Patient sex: F
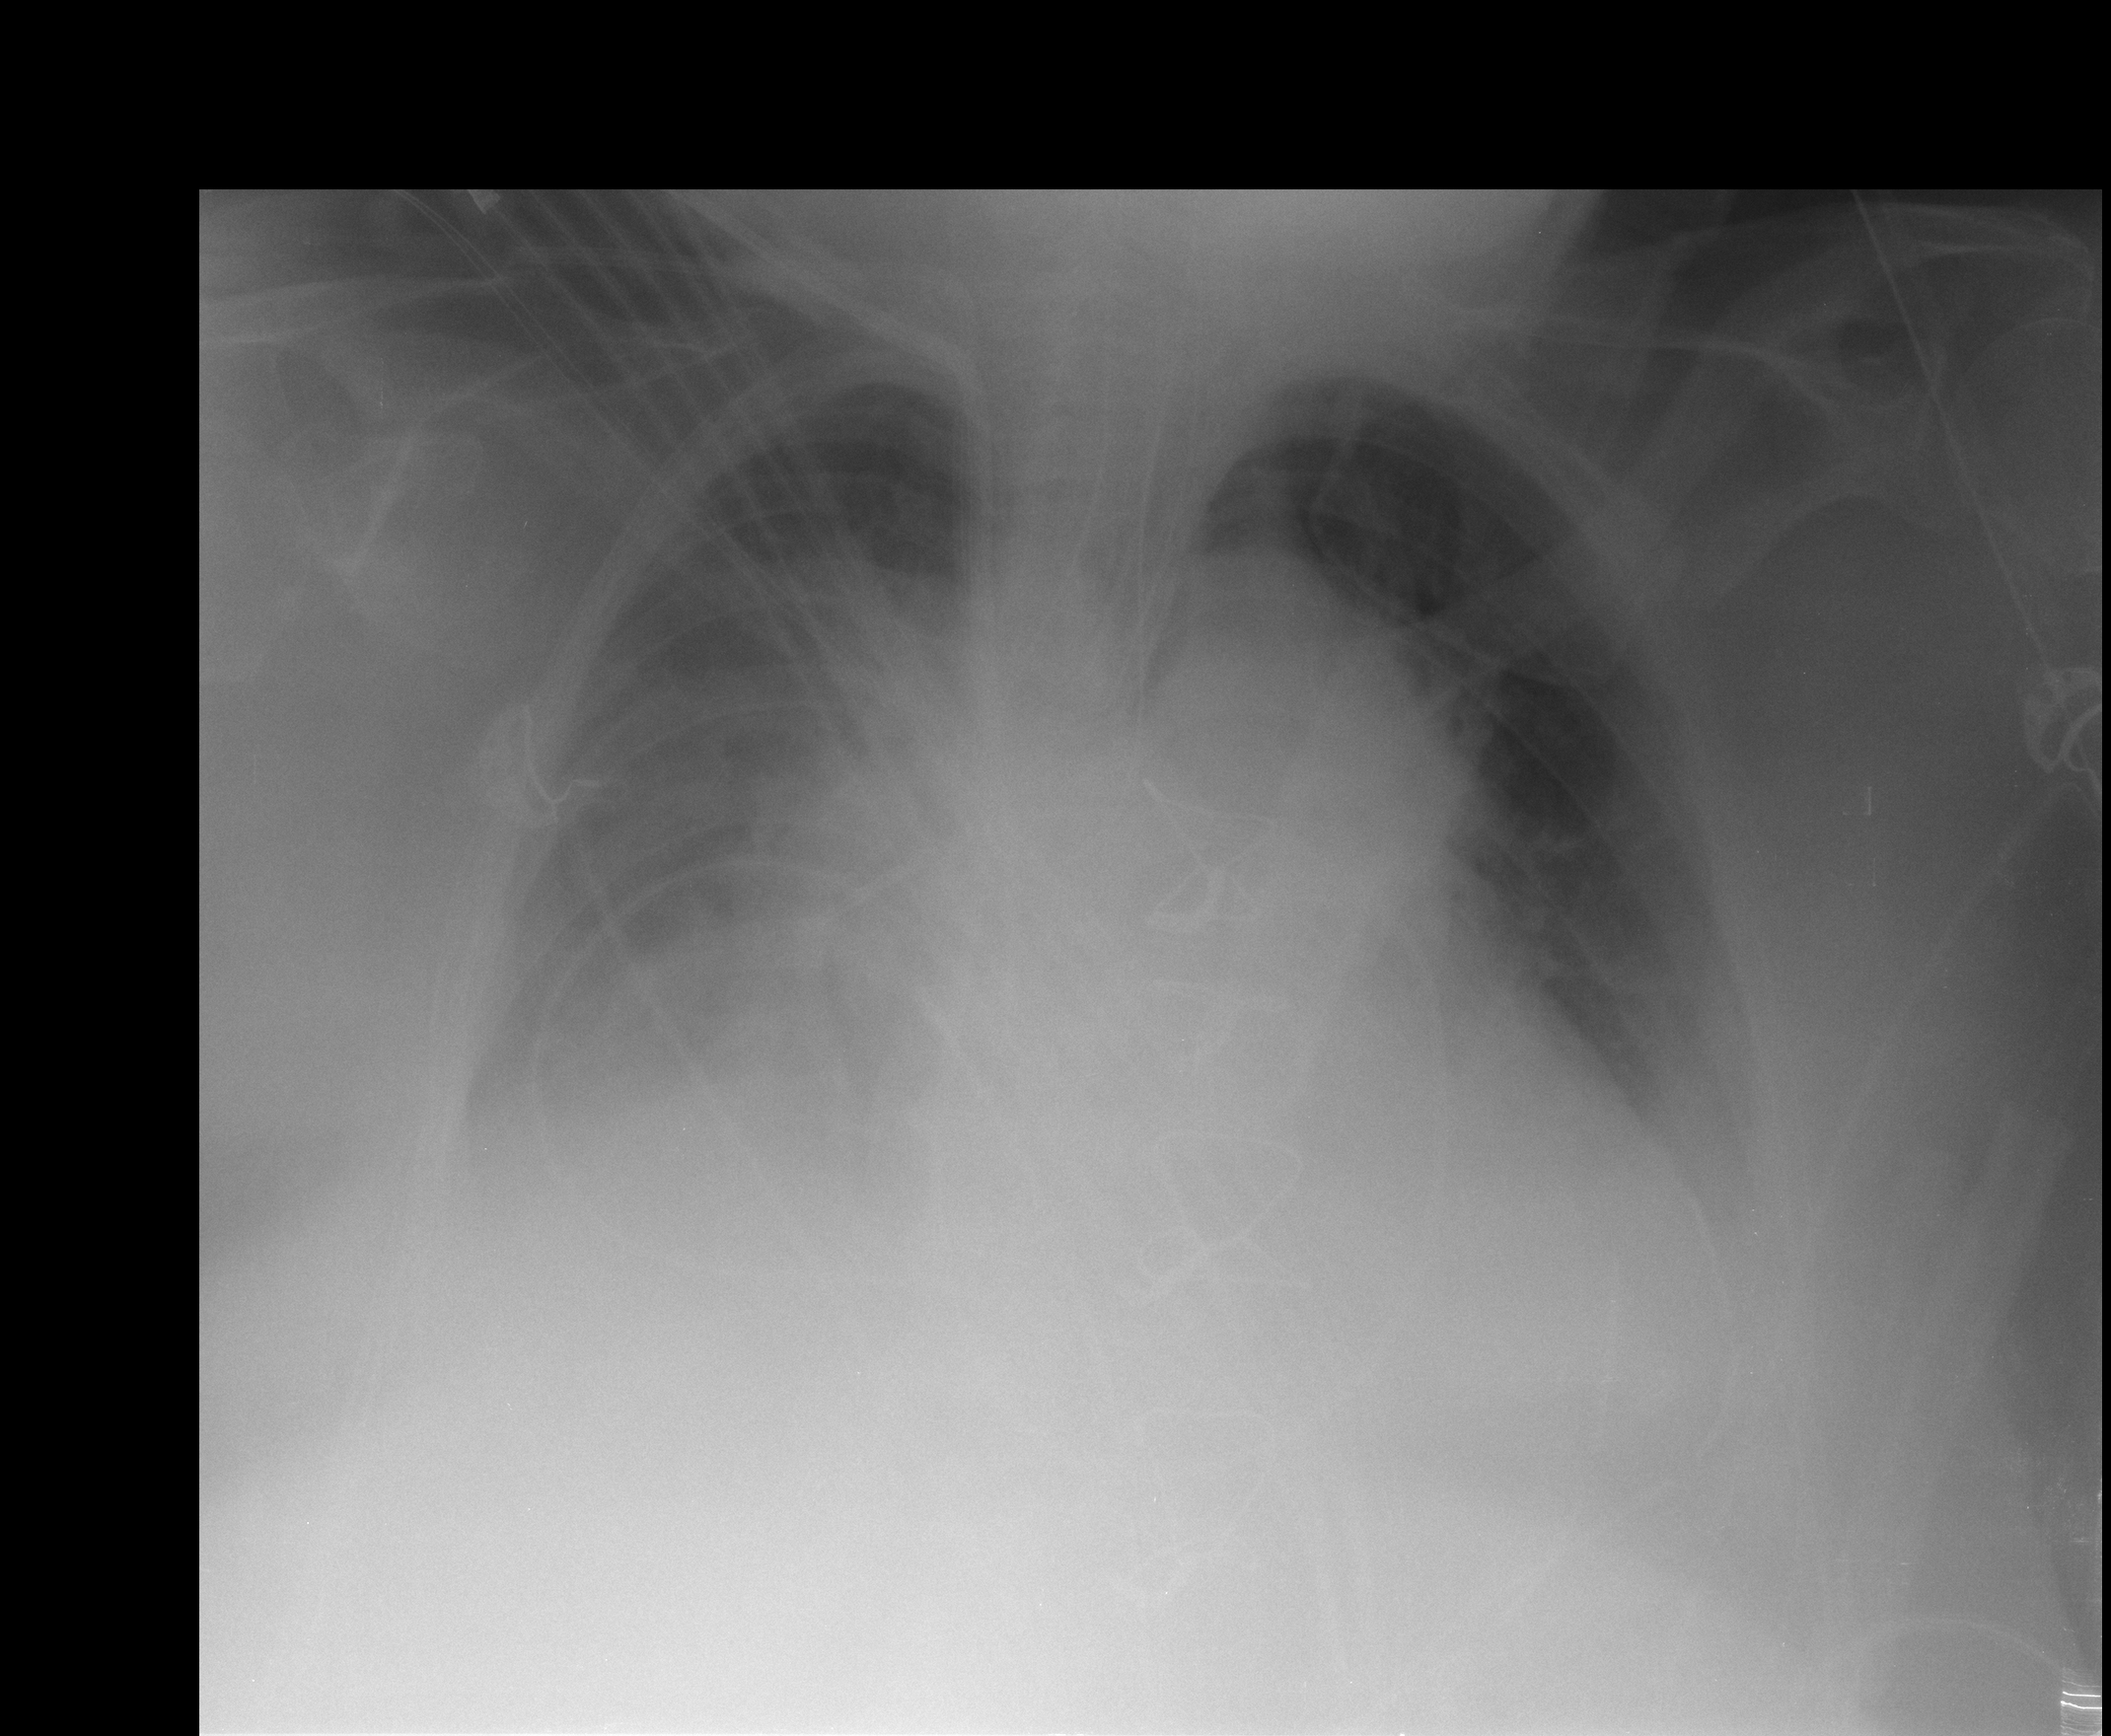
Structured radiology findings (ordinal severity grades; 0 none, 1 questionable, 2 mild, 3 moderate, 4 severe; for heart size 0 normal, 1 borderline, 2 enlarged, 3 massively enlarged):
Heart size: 2
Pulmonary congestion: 2
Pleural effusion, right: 3
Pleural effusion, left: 3
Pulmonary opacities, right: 2
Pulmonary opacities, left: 2
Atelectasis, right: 3
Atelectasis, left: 2